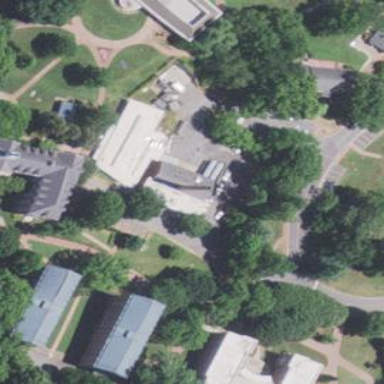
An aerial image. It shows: College building.